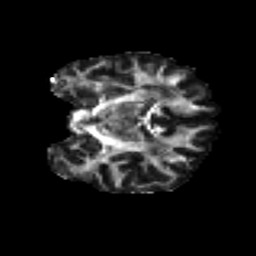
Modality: FA
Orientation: coronal
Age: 33
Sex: female
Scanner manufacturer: ge
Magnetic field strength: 3 T
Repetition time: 7.8 s
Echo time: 0.0608 s